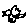
Label: bird